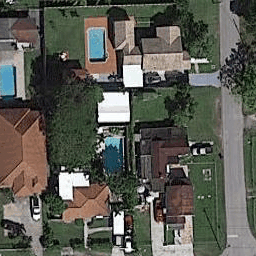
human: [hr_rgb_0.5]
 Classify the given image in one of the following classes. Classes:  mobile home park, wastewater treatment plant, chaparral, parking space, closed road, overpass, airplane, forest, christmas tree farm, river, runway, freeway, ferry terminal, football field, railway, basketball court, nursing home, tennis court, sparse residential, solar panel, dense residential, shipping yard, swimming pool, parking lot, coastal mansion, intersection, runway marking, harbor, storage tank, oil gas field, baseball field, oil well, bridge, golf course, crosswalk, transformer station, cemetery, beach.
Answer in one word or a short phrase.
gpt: dense residential